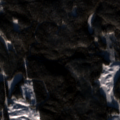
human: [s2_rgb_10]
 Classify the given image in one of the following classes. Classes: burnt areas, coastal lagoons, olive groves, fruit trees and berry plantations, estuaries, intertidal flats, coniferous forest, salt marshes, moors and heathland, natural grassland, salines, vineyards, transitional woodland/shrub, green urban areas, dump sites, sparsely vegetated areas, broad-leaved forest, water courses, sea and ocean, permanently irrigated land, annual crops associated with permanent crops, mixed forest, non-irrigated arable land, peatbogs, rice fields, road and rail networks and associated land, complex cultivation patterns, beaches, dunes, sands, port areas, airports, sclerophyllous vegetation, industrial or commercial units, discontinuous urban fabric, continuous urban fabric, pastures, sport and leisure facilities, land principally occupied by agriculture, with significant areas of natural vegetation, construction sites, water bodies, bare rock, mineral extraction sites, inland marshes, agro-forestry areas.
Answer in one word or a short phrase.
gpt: coniferous forest, mixed forest, transitional woodland/shrub